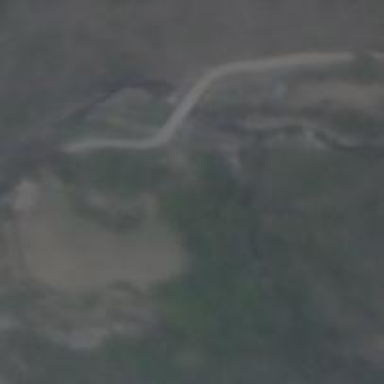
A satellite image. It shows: Unclassified road with bridge.